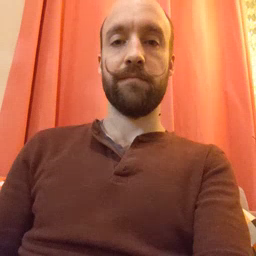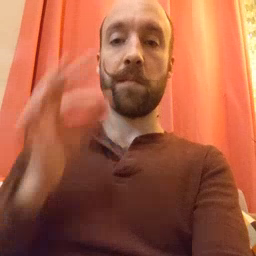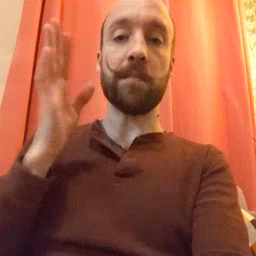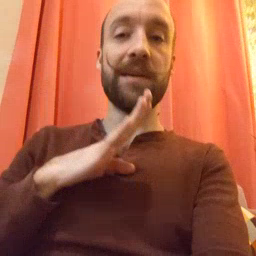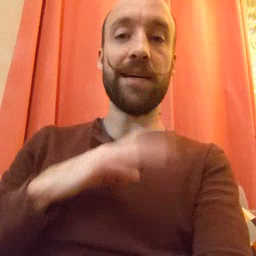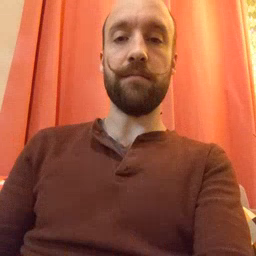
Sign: bee